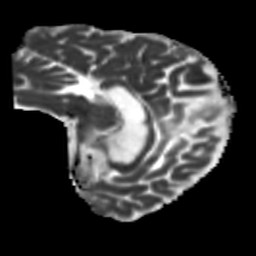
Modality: MD
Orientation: sagittal
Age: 49
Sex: male
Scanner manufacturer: siemens
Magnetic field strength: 3 T
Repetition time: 5.25 s
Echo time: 0.08 s